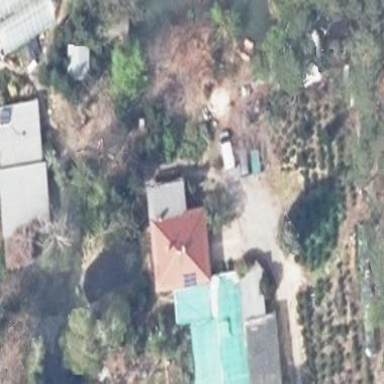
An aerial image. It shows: Simple house.